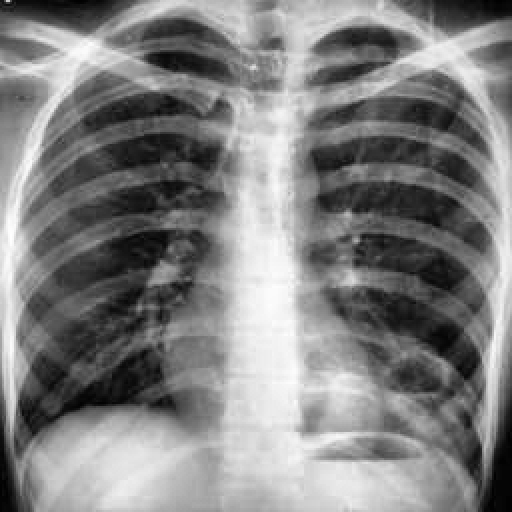
Finding: TUBERCULOSIS